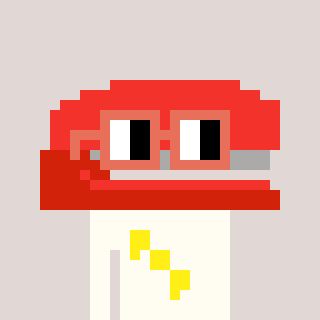
a pixel art character with square orange glasses, a stapler-shaped head and a grayscale-colored body on a warm background